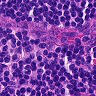
Metastatic tissue present: no